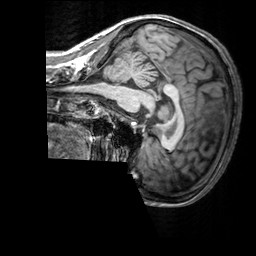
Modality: T1w
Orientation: sagittal
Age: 34
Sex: female
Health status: healthy
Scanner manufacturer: siemens
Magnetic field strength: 3 T
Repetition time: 2.3 s
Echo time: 0.00303 s